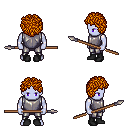
a pixel art fantasy rpg character, male body template, dark elf, purple skin, steel chest armor, metal pants, dark blonde curly afro hairstyle, black shoes, spear, four views (front, back, left, right), 2x2 character sprite sheet, small pixel art, hard edges, no anti-aliasing